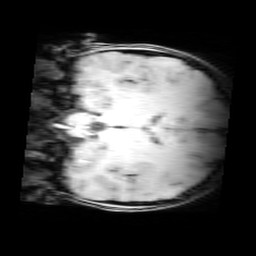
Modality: MP2RAGE
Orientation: coronal
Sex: male
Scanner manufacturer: siemens
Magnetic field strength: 3 T
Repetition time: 5 s
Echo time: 0.00368 s